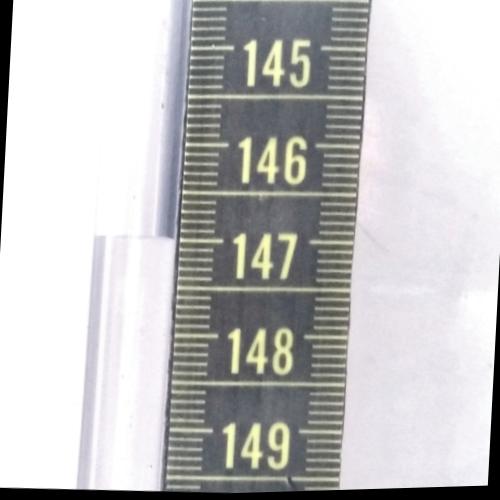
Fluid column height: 147.0 cm